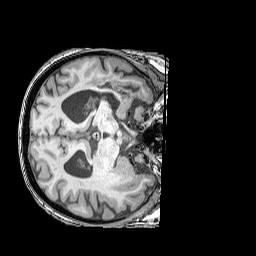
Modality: T1w
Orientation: axial
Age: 53
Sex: female
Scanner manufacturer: siemens
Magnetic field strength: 3 T
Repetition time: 2.25 s
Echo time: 0.00411 s